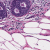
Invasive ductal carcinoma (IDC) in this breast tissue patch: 0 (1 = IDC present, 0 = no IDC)